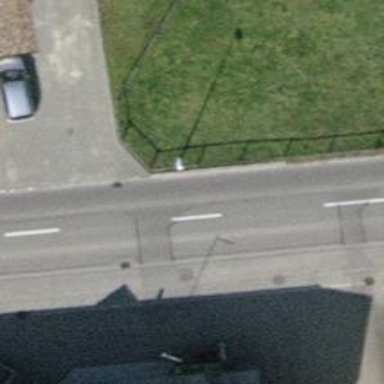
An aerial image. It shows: Public transport stop position.